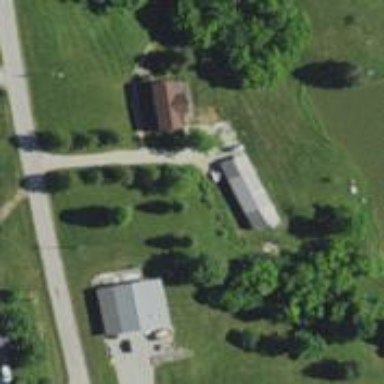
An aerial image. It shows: Driveway.